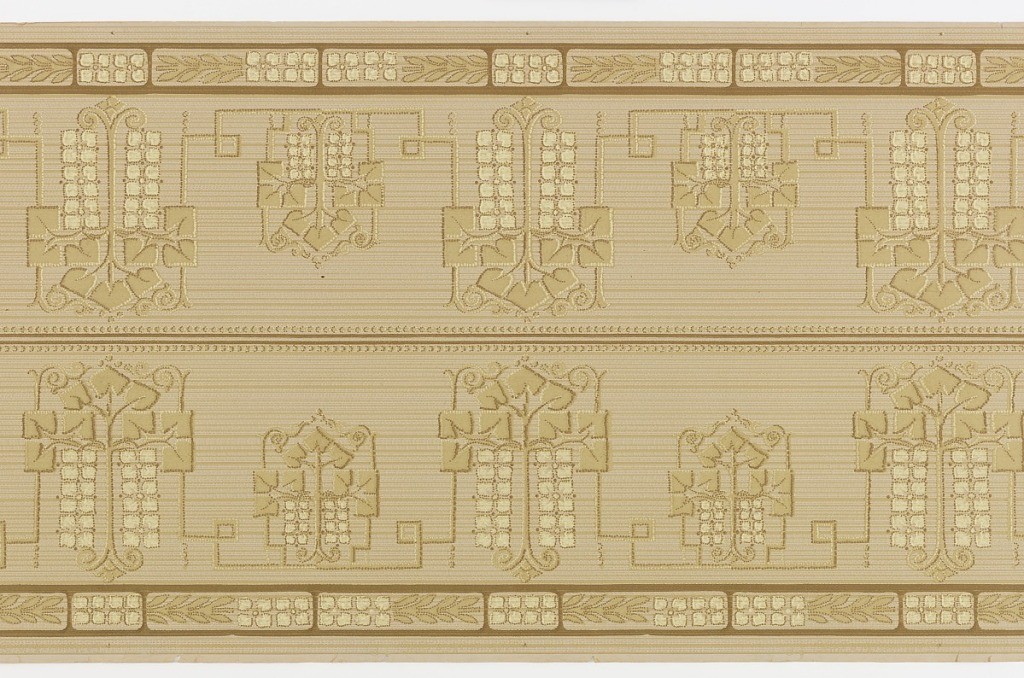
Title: Frieze
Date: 1905–1915
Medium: Machine-printed paper
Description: On gray and beige lined ground, abstract decorative motifs with squared leaves in beige and cream four-petalled flowers alternating large and small connected by Greek key. Two borders printed across the width.